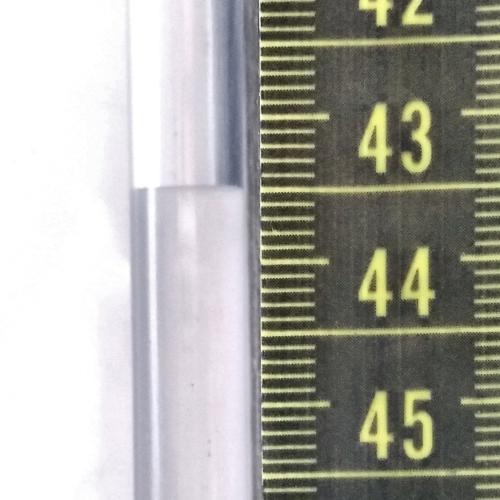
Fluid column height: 43.5 cm